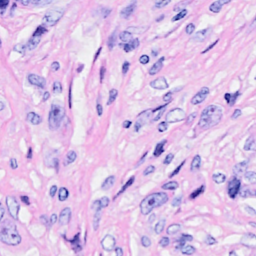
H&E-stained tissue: Breast